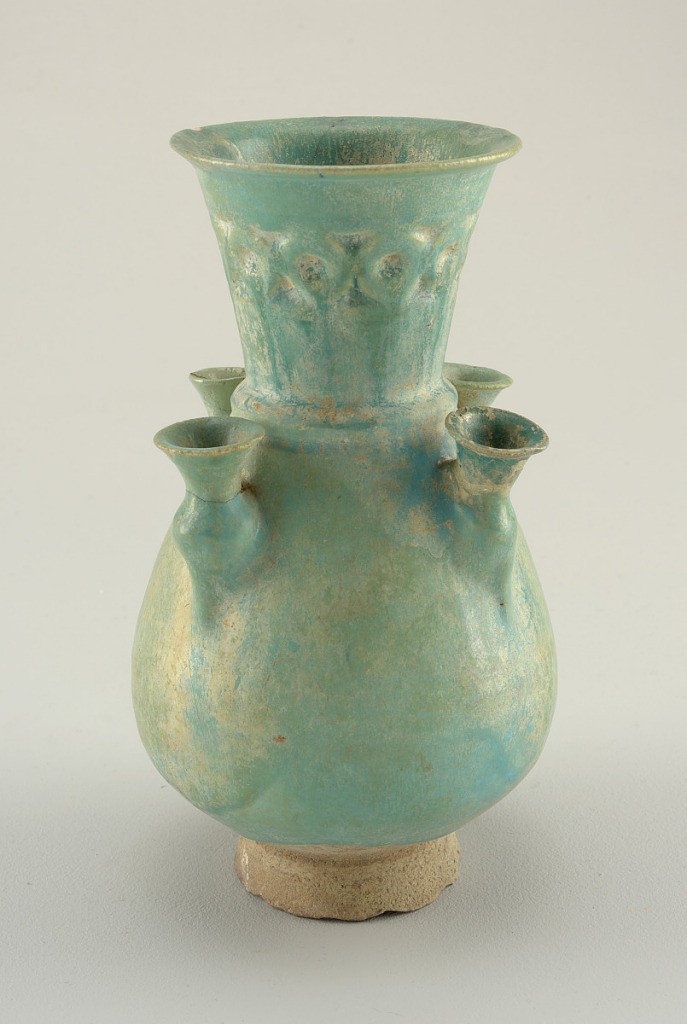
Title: Lamp
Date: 12th–13th century
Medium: Earthenware, glaze
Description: Pyriform body on foot. Tall flaring neck pierced in lattice form with all openings filled in with glaze but one. Four small spouts springing from body. Turquoise glaze, opaque and iridescent,  over coarse whitish clay.